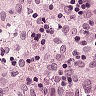
Metastatic tissue present: no